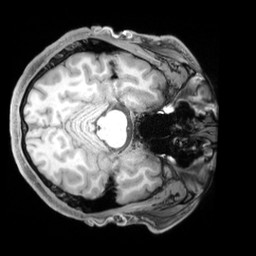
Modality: T1w
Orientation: axial
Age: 24
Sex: male
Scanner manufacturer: siemens
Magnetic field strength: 3 T
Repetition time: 1.97 s
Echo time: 0.00206 s